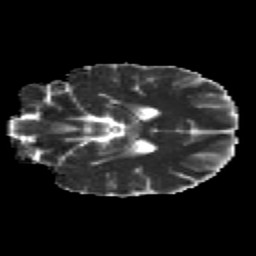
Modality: MD
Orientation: coronal
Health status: healthy
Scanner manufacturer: siemens
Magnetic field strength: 3 T
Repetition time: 12 s
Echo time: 0.092 s